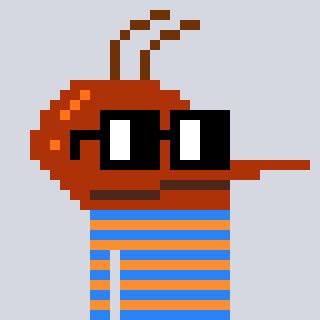
a pixel art character with square black glasses, a mosquito-shaped head and a orange-colored body on a cool background